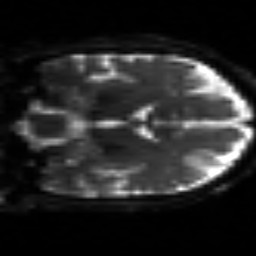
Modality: sbref
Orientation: coronal
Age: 39
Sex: female
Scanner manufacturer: siemens
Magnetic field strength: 3 T
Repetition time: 3.2 s
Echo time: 0.081 s